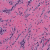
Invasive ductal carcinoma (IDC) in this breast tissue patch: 0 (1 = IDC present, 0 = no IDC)